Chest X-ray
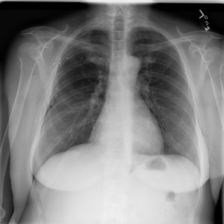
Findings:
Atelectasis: negative
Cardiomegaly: negative
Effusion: negative
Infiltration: negative
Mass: negative
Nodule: negative
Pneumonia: negative
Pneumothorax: negative
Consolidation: negative
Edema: negative
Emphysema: negative
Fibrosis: negative
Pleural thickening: negative
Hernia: negative